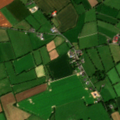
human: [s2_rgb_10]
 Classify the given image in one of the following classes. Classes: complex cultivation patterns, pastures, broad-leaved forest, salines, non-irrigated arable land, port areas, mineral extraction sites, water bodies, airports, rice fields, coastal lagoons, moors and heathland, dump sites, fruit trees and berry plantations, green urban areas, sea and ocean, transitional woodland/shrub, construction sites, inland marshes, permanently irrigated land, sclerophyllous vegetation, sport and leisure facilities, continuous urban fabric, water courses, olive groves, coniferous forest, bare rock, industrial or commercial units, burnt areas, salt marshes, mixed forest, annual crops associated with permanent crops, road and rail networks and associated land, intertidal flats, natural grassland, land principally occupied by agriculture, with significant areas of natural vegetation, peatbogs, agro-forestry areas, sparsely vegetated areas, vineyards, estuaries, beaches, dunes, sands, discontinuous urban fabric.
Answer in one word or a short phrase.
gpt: non-irrigated arable land, pastures